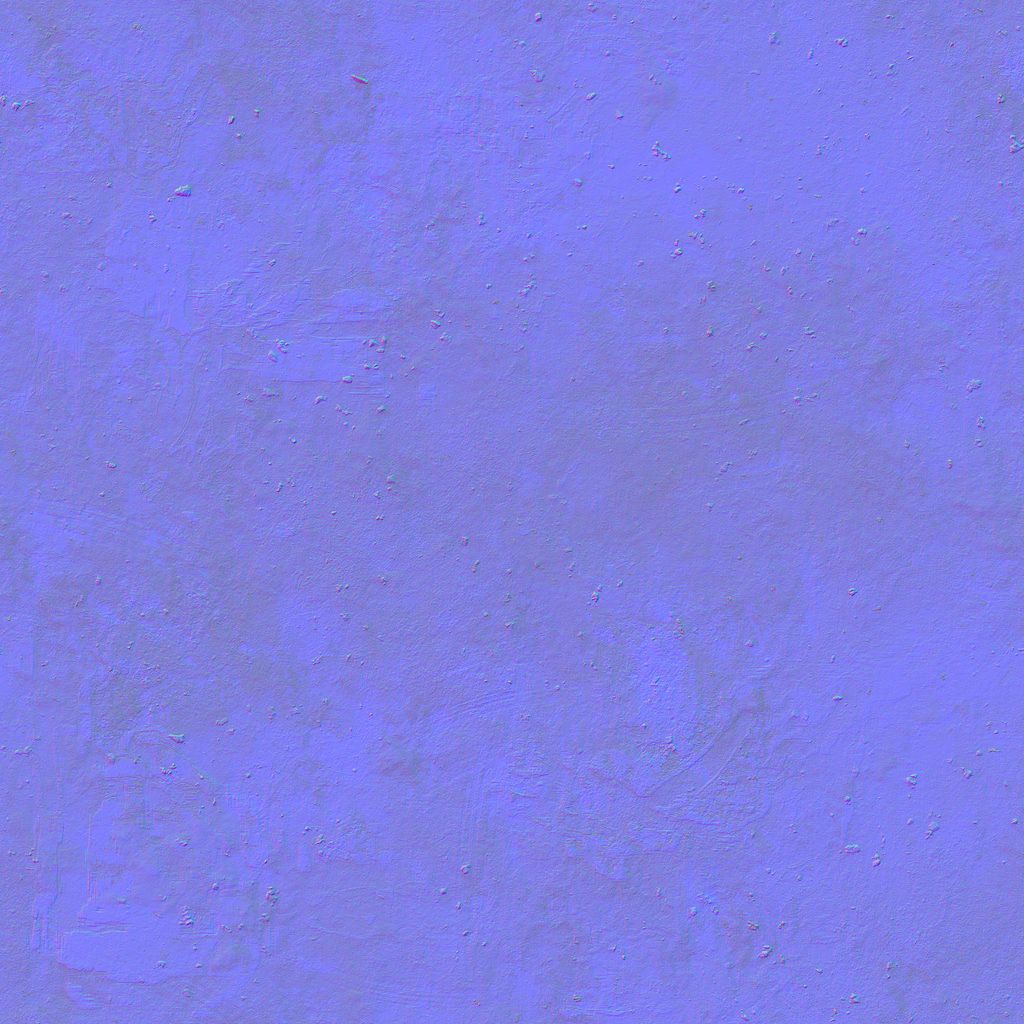
Texture map type: NormalDX